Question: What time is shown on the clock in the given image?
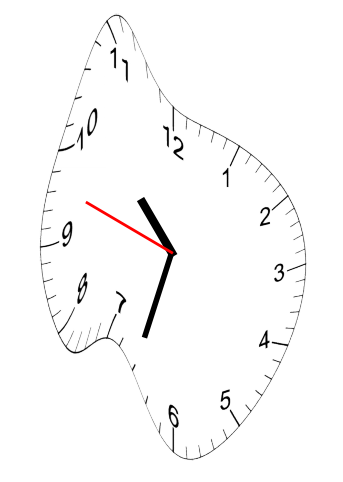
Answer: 10:32:48